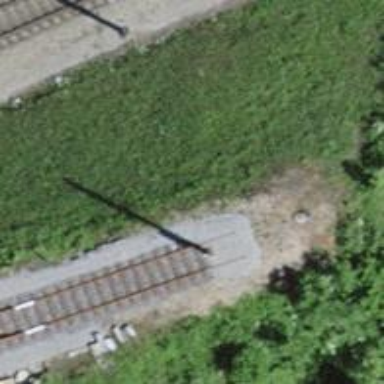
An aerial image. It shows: Railway buffer stop.